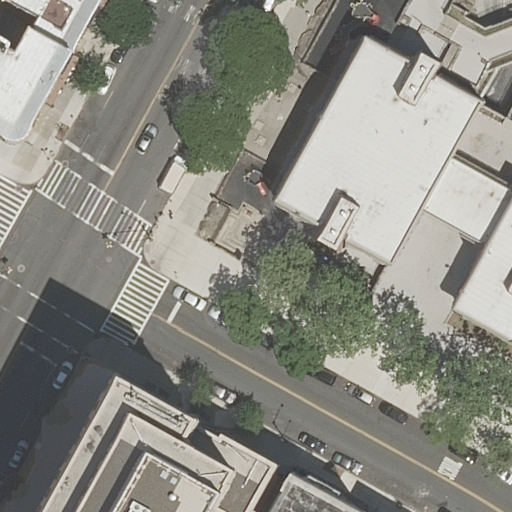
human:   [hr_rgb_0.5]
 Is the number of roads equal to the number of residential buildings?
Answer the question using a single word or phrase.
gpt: no

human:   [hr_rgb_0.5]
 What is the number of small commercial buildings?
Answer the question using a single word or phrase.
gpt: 0

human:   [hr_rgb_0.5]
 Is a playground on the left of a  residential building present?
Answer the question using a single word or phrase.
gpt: no

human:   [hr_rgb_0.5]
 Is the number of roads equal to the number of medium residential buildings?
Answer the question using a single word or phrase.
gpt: no

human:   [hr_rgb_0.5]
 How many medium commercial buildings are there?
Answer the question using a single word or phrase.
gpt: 0

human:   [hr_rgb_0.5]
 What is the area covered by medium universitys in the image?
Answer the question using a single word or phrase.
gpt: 0m2

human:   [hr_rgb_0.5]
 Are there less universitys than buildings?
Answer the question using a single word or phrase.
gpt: yes

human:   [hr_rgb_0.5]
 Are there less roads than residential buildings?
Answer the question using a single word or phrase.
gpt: no

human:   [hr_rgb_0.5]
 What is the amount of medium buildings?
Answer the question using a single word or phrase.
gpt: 1

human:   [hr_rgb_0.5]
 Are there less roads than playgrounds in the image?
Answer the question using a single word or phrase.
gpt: no

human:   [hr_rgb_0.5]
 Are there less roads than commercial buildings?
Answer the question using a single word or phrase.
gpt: no

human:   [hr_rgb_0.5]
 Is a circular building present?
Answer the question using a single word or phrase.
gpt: no

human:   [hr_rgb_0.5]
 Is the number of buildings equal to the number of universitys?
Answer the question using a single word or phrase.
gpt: no

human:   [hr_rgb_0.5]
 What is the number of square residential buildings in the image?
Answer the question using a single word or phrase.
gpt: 0

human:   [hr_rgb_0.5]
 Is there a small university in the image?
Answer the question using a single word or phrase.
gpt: no

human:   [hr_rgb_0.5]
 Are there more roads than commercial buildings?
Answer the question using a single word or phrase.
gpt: yes

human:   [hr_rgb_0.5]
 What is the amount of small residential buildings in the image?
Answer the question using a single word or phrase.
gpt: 1

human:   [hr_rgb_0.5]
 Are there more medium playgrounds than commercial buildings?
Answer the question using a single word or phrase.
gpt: no

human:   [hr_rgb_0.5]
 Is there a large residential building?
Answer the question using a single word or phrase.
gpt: yes

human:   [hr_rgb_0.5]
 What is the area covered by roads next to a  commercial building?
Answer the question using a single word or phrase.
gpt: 0m2

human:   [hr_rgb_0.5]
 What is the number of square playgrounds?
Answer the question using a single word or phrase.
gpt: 0

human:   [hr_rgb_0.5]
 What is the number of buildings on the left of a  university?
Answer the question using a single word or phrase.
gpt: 0

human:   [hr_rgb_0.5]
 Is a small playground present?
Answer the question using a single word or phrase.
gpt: yes

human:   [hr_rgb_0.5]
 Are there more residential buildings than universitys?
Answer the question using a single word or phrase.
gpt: yes

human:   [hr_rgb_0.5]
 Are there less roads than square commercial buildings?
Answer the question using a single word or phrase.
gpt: no

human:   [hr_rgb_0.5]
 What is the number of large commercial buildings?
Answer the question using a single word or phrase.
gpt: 0

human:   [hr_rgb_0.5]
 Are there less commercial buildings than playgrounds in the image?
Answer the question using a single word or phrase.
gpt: yes

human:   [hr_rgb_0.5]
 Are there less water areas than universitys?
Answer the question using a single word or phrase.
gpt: yes

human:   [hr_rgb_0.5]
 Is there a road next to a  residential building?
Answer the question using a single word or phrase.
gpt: yes

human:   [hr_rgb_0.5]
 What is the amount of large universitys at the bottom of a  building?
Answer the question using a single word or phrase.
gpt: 1

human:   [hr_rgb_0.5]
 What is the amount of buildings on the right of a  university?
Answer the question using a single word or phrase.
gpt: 5

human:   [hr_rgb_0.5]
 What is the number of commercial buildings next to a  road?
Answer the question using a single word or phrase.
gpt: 0

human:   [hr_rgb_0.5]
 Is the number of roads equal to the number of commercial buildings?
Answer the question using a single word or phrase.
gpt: no

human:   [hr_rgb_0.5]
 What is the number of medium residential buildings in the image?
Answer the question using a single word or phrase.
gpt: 1

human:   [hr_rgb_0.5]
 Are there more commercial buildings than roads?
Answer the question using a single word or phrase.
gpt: no

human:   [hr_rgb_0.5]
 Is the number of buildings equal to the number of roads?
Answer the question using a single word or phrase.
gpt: no